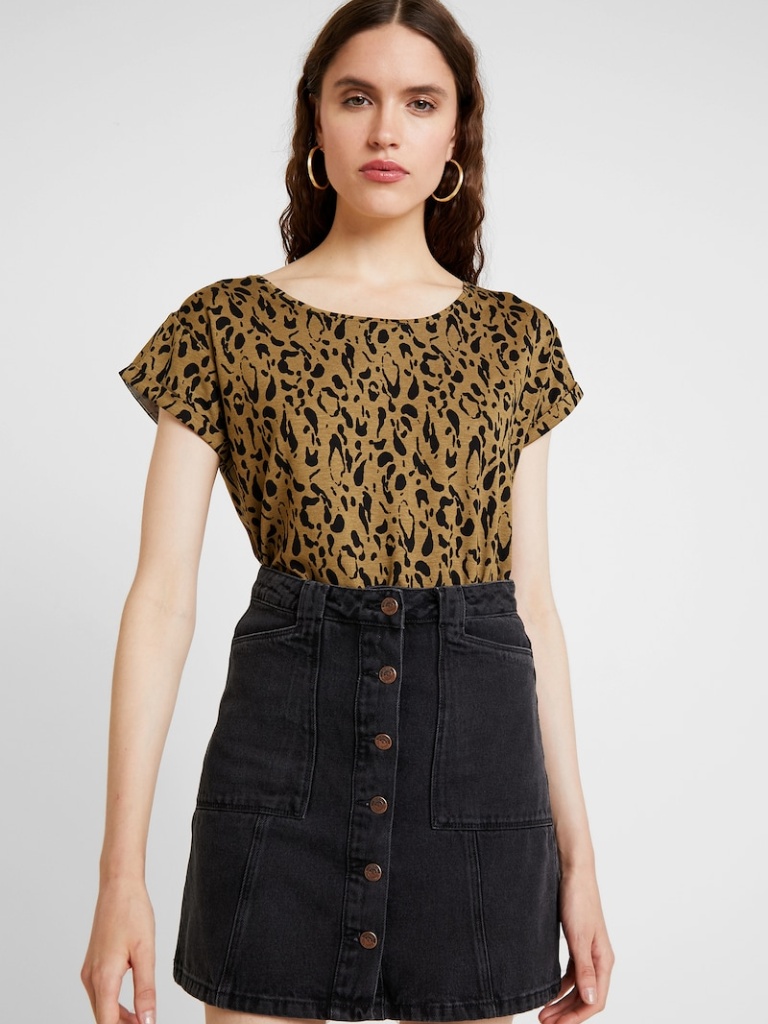
cotton tight short sleeve hip length Fully Tucked in crew t-shirt